Interaction volume radius: 10 \u00c5
Interaction volume height: 10 \u00c5
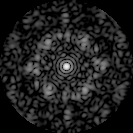
Disorder parameter: 0.6354